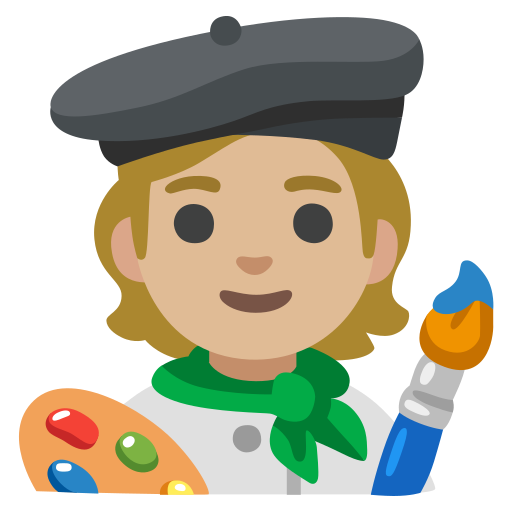
Emoji: 🧑🏼‍🎨